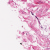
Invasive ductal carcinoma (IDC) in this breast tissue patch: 0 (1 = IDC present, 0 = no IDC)